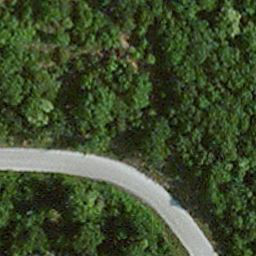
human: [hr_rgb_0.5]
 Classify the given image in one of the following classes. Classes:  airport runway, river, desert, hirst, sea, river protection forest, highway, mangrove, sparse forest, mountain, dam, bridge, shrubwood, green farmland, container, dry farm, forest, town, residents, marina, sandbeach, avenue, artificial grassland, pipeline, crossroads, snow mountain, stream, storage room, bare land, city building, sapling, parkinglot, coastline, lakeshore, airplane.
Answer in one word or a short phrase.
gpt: avenue